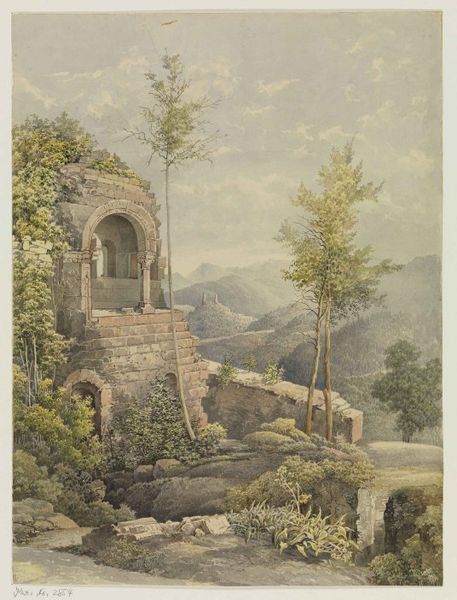
Titel: Blick von der Burgruine Landsberg auf Burg Andlau im Elsass
Künstler: Franz von Pfeuffer
Standort: Karlsruhe
Institution: Staatliche Kunsthalle Karlsruhe
Schlagwörter: baum, berg, blau, blätter, dunkel, felsen, gemälde, gestein, himmel, laub, mann, schatten, vogel, wolken, aquarell, bäume, fluss, grün, landschaft, äste, braun, bunt, fenster, grau, hell, hintergrund, holz, licht, pastell, raum, schwarz, skizze, säule, säulen, tür, vordergrund, zeichnung, ausblick, blick, gebäude, gras, haus, park, rot, schloss, weg, wiese, wolke, beige, hochformat, malerei, alt, wand, architektur, blass, stein, steine, bild, signatur, ast, bach, baumstamm, birke, feld, ferne, gräser, horizont, hügel, natur, stamm, strauch, weite, wind, brücke, busch, büsche, gebüsch, kirche, pfad, sonne, sträucher, blatt, pflanze, pflanzen, rosa, tal, wald, turm, ranken, deutschland, aussicht, sommer, papier, ruhe, bogen, italien, abhang, berge, fels, gebirge, gipfel, mauer, ziegel, grafik, geröll, schlucht, backstein, weis, idylle, saal, rundbogen, kuppel, romantik, stämme, treppe, arch, blue, white, green, old, farn, stufe, stufen, tor, oben, panorama, bögen, verfall, eingang, fugen, arkade, ruine, vergänglichkeit, burg, höhe, kloster, türme, palast, torbogen, alpen, denkmal, mauerwerk, moos, wälder, abgrund, druck, stich, koloriert, ruinen, kunst, kapitelle, rom, gemäuer, villa, karte, ziegelsteine, bewachsen, efeu, quader, sehnsucht, üppig, sandstein, mauern, buschwerk, romantisch, antik, classical, clouds, sky, stone, tree, geäst, mittelalter, rundbögen, romanik, grotte, building, hills, landscape, mountain, mountains, nature, trees, graben, wildnis, eiche, fernsicht, tempel, forest, grass, bushes, plants, view, freundlich, arkadien, wnad, durchbruch, kräuter, ruin, ruins, etching, illustration, hasu, römisch, bauwerk, wachsen, ancient, rondell, burgruine, wehrbau, romanisch, überwuchert, temple, ziegelstein, fensterbogen, brick, bricks, watercolor, wachturm, stracuh, grüün, bush, wölkchen, cave, lithograph, bering, mauerreste, stones, junger baum, mauerbogen, ringmauer, hintergrundf, läule, erge, woods, vista, saftig, wolkwn, scenery, r, te, 1800, 1700, berge#, muted, #pflanzen, stein#, himmal, hmauer, bbogen, gemaäuer, ruine wald gebirge baum, bäume himmel wolken grün weiß, zeichnung grafik, ruine fels, gras mauer wiese, romantik1800, kollegah der boss, luxussuite, stseine, felsentürme, kruine, lookout, steinesäulen, runes, stonework, geb+sch, wildniß, gestrüb, viewvista, altarstock, hermoit, mermit, botgen, erbäume